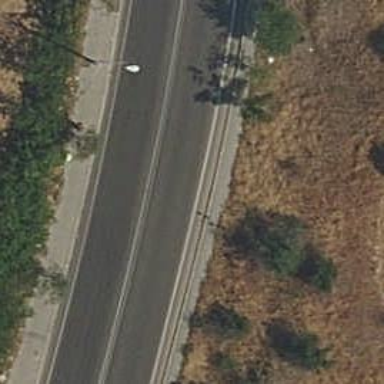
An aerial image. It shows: Secondary road with sidewalks on both sides.